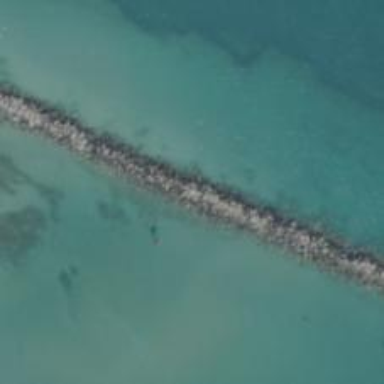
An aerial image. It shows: Breakwater structure.